Interaction volume radius: 5 \u00c5
Interaction volume height: 30 \u00c5
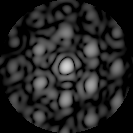
Disorder parameter: 0.5917